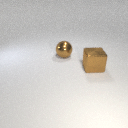
large brown metal cube in front of large brown metal sphere